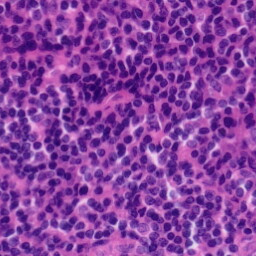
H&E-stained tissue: Tonsil